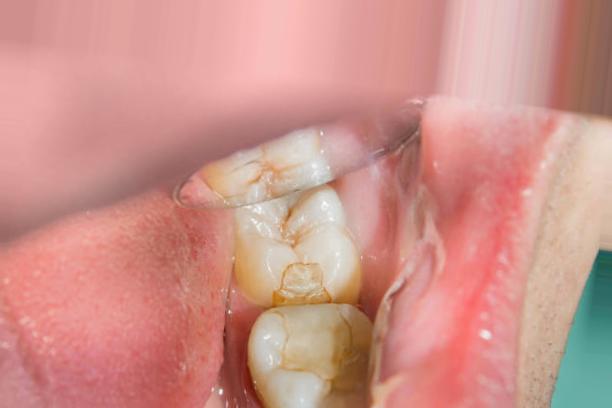
Condition: Caries